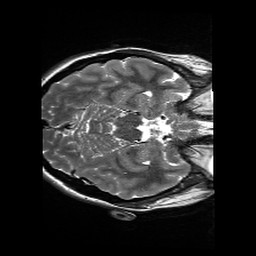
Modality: T2w
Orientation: axial
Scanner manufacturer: siemens
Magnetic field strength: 3 T
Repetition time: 13.52 s
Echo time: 0.088 s